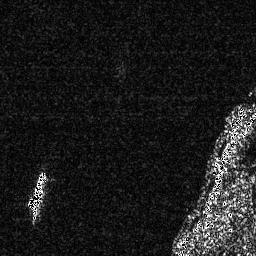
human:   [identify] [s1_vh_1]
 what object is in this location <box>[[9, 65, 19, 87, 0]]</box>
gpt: <ref>1 medium ship at the bottom left</ref>